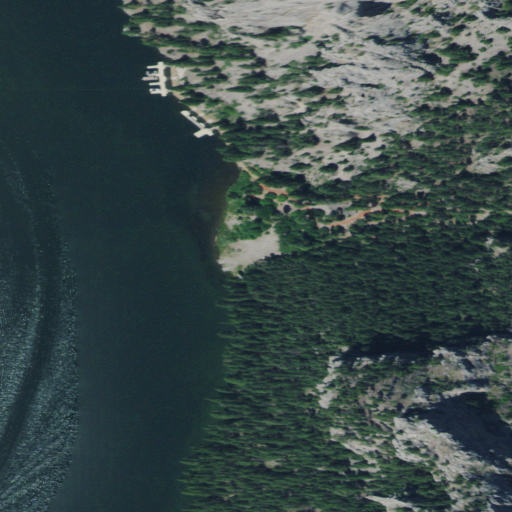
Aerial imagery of valley in Montana named Meriwether Canyon containing evergreen forest, open water, shrub, and grassland